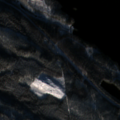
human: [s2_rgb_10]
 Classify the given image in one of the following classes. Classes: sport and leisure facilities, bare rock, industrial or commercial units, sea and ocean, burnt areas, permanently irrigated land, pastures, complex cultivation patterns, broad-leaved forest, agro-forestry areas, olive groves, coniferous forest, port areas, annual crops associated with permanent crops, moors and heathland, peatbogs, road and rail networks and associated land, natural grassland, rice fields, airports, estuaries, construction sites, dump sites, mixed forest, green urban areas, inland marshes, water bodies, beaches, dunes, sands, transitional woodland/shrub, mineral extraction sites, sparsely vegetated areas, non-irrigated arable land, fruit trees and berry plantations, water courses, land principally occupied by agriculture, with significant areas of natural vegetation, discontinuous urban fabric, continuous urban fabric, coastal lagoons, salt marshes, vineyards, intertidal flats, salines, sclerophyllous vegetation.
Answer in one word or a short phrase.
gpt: coniferous forest, mixed forest, water bodies